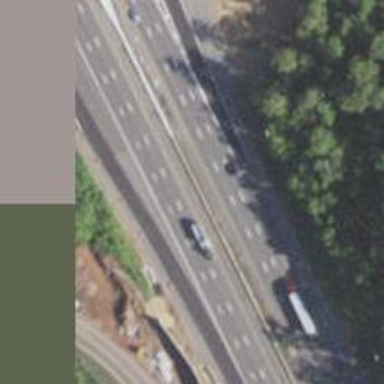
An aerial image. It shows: Motorway link.